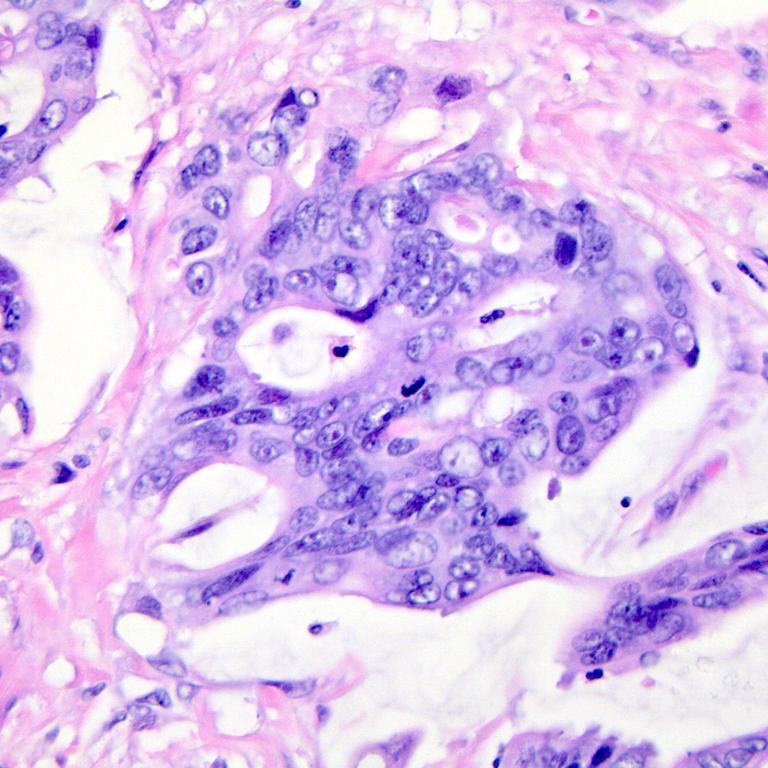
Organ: colon
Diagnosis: adenocarcinomas